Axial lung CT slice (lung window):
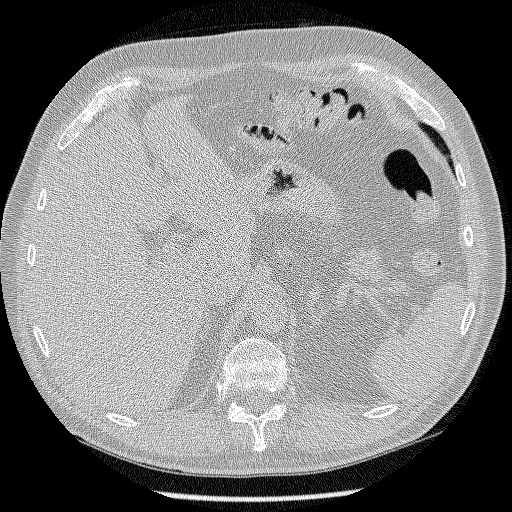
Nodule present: no